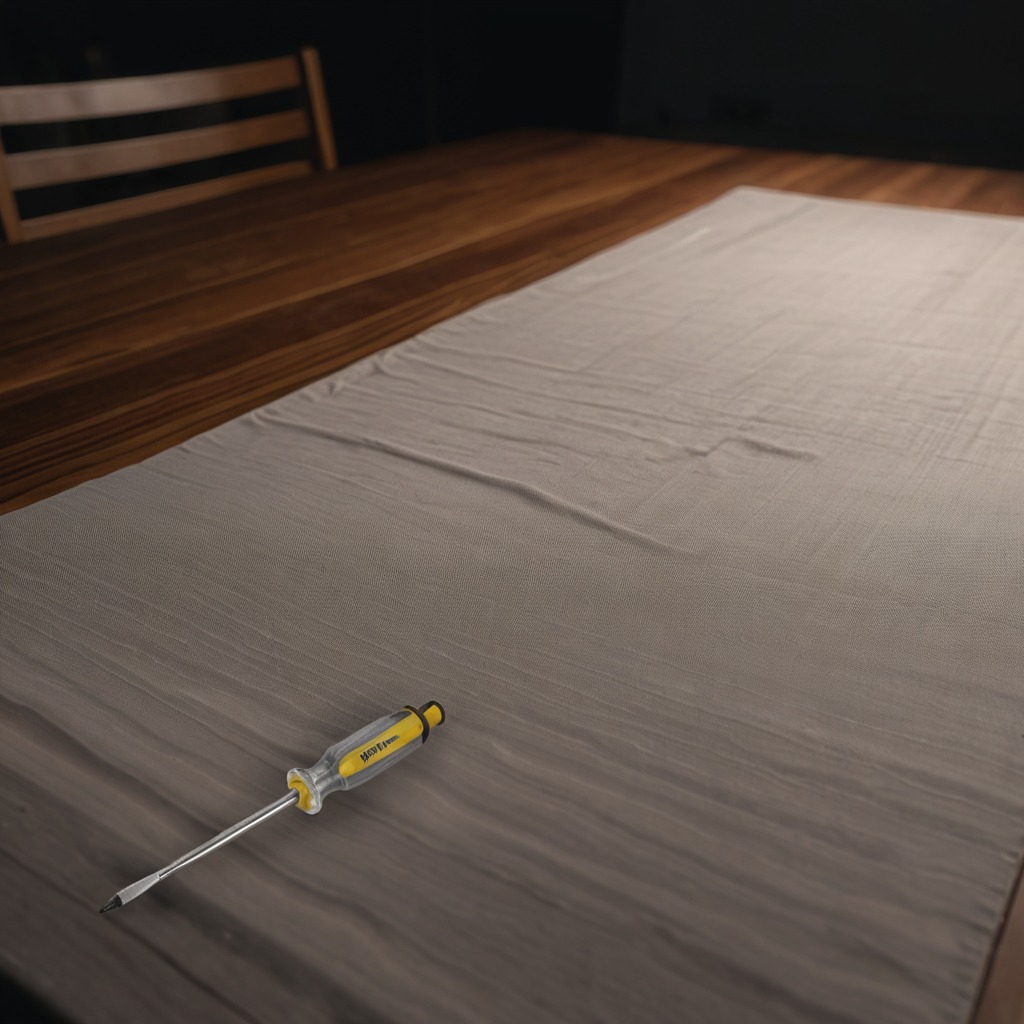
A screwdriver lying on a wooden table.